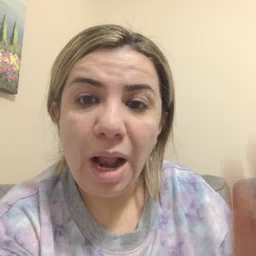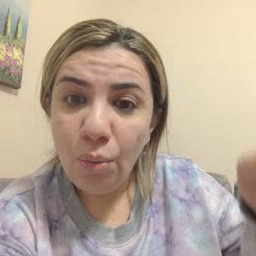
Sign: hello